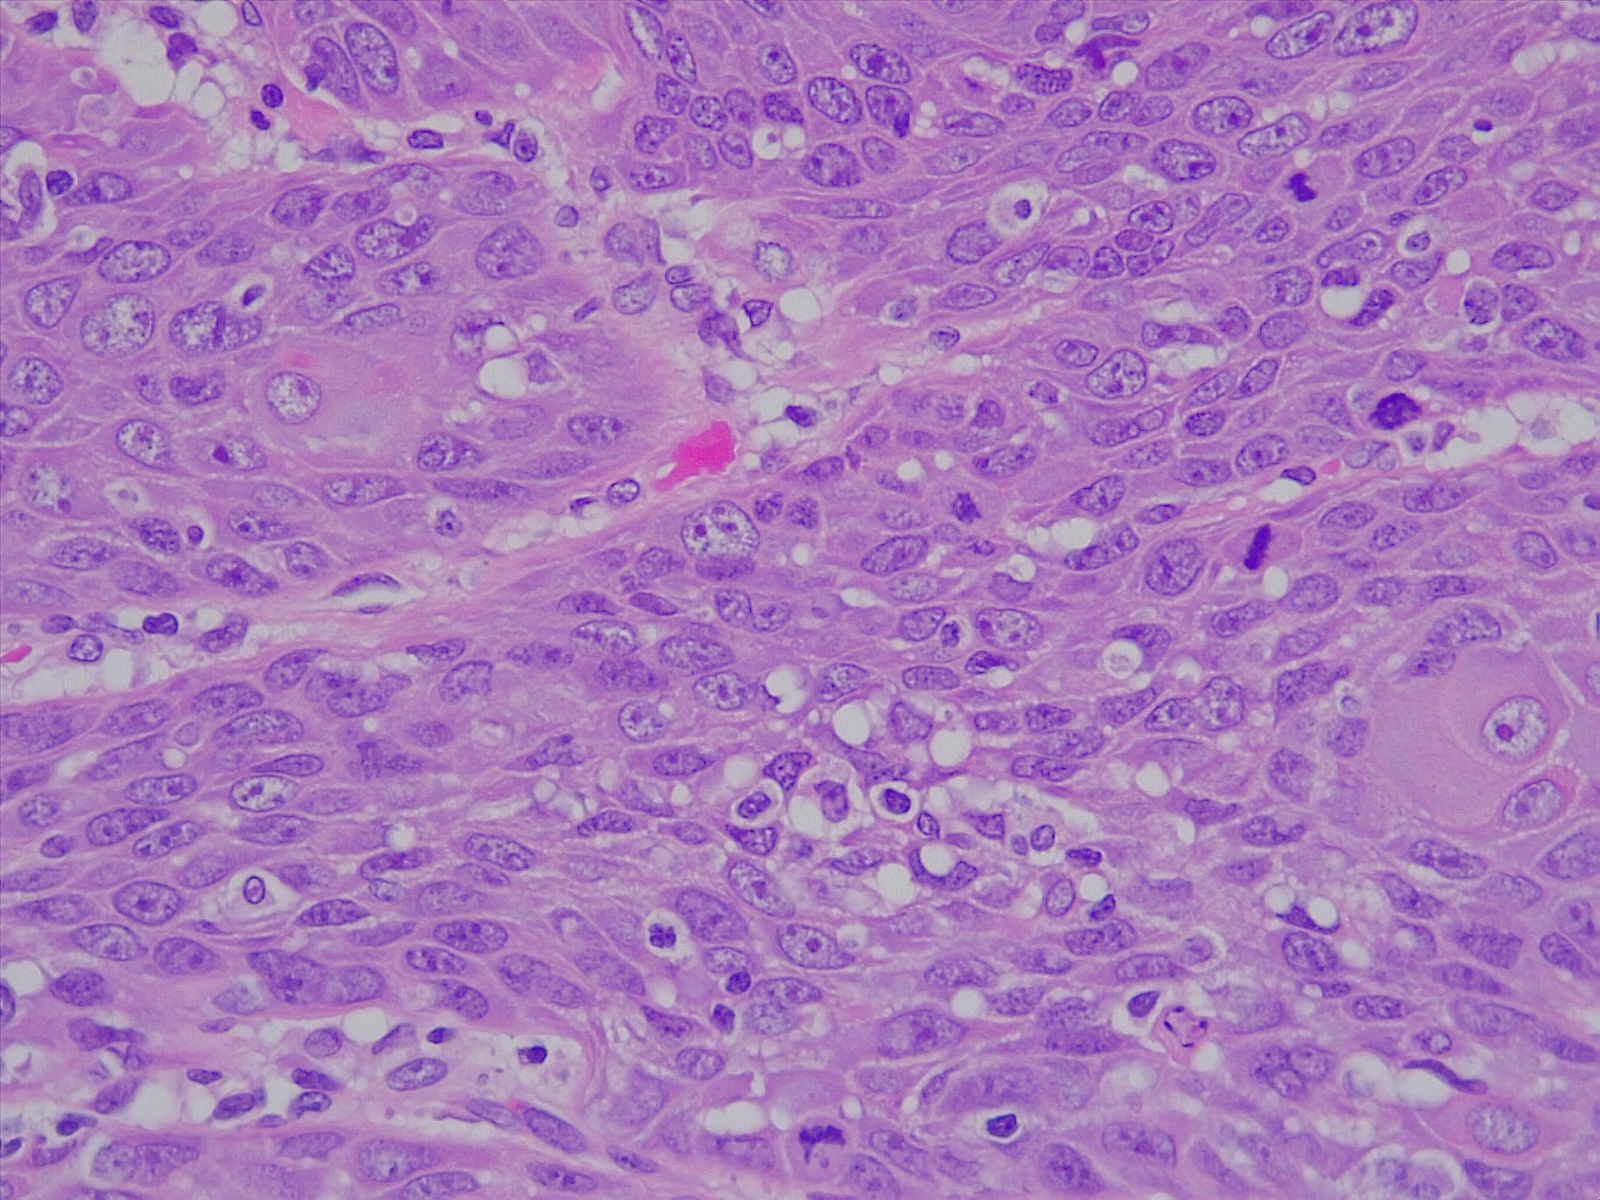
Label: lung squamous cell carcinoma, well differentiated